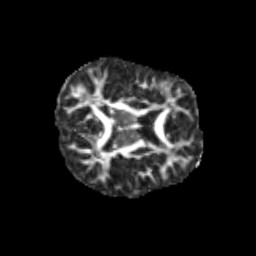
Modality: FA
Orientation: axial
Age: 9
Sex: male
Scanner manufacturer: siemens
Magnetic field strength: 3 T
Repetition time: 3.8 s
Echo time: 0.07 s